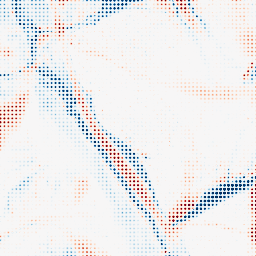
Category: morphological
Decomposition family: morphological_ellipse
Decomposition parameters: operation: average
width: 30
height: 50
Upsampling method: sinc_blackman
Upsampling parameters: scale: 8
kernel_size: 4
Upsampling scale: 8